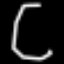
Label: octagon